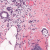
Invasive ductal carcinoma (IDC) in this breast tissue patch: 1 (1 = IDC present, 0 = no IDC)